Question: I am facing an issue in JasperReports HTML view. While generating the HTML view, it is showing an additional white space in between reports data (see the screenshot bellow). Actually, that extra white space is the report's footer (eg:- pdf page footer), and I don't want to show this footer in my HTML view. So, I have hidden the footer part altogether.
Is it possible to remove this white space only from the HTML view?

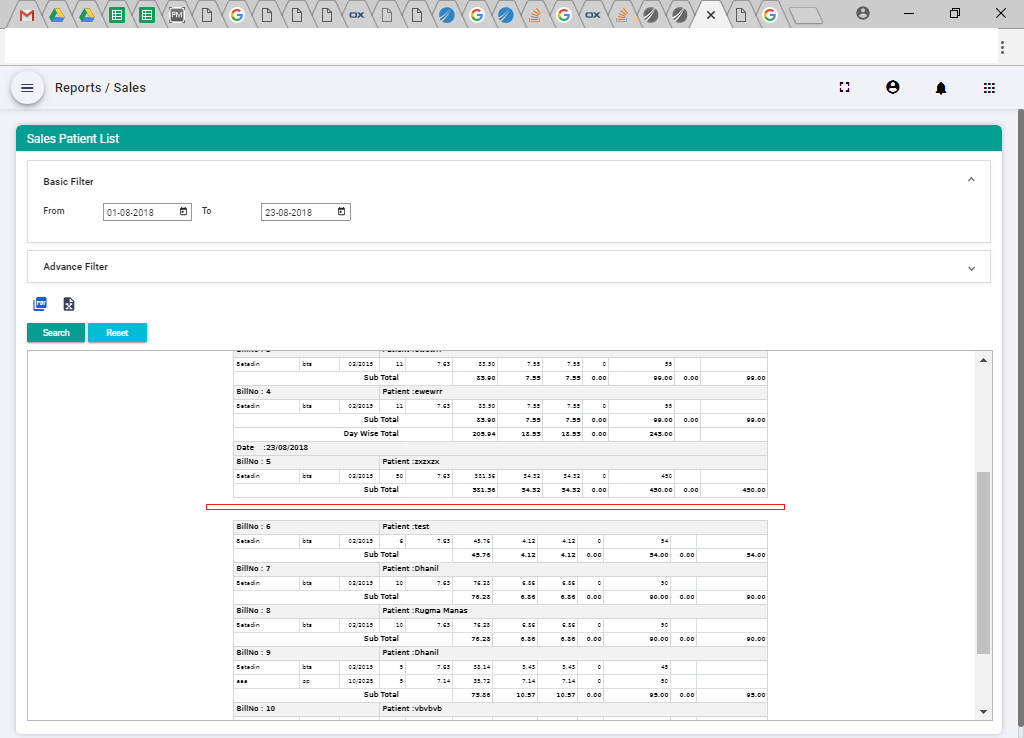
Answer: This issue is solved . When I set the parameter 'ignore pagination' to 'true' on REST API for HTML side only.